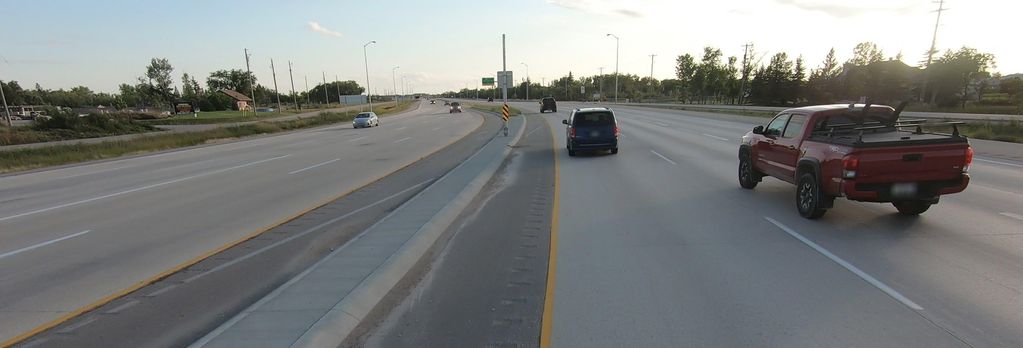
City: winnipeg